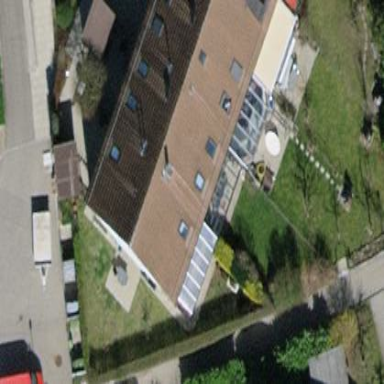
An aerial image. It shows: Residential building with pitched roof.